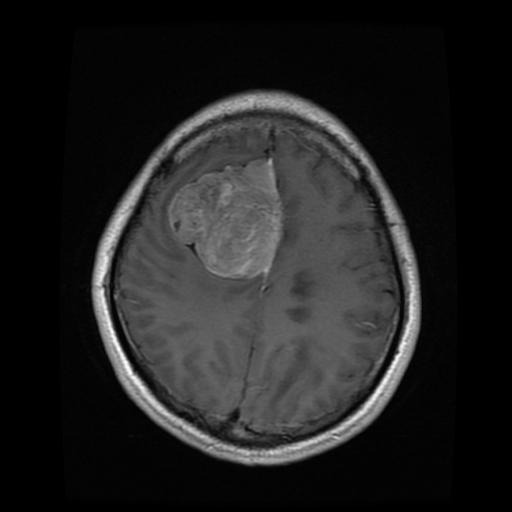
Label: meningioma